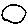
Label: circle